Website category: sports
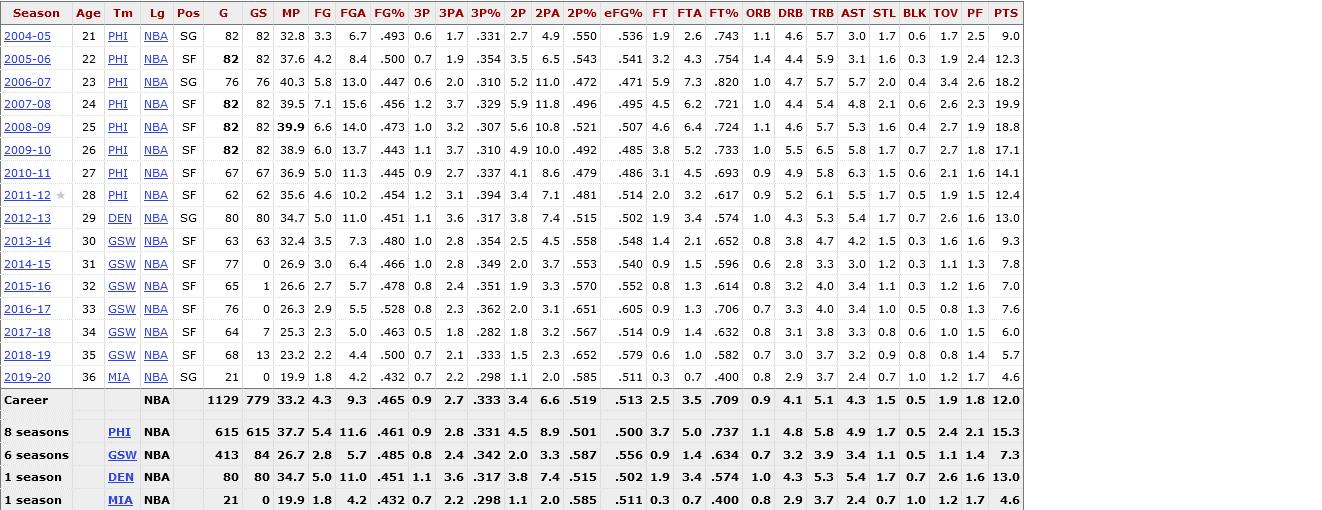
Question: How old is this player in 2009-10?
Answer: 26

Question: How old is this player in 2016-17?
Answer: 33

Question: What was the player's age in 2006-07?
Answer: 23

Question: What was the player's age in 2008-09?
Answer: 25

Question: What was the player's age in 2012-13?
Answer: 29

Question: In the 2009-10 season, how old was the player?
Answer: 26

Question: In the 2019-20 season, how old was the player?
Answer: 36

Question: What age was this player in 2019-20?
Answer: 36

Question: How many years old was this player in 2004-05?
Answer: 21

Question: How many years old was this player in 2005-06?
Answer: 22

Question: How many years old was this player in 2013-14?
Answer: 30

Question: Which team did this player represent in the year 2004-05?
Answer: PHI

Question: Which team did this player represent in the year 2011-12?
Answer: PHI

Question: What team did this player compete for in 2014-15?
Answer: GSW

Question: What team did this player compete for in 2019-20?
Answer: MIA

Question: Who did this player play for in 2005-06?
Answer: PHI

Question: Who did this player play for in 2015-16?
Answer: GSW

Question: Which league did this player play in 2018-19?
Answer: NBA

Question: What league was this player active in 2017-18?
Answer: NBA

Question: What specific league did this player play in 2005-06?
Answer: NBA

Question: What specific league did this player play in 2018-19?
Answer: NBA

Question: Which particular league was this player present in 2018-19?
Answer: NBA

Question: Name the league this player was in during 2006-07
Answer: NBA

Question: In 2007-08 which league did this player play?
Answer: NBA

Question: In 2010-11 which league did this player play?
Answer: NBA

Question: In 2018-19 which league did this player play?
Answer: NBA

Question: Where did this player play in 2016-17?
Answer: NBA

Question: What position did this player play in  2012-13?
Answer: SG

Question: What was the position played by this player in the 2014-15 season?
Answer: SF

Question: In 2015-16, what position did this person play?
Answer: SF

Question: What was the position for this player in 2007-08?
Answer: SF

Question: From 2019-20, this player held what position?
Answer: SG

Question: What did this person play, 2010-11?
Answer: SF

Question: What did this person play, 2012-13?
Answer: SG

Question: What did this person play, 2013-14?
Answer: SF

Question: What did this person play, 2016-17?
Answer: SF

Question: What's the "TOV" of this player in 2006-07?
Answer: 3.4

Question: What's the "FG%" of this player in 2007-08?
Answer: .456

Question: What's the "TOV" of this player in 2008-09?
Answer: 2.7

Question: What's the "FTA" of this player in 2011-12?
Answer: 3.2

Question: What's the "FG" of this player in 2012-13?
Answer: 5.0

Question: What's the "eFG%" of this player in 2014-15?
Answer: .540

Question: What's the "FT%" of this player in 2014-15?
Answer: .596

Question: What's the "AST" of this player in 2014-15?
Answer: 3.0

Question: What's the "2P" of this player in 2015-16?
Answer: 1.9

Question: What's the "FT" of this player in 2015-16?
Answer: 0.8

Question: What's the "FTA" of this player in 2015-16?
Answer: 1.3

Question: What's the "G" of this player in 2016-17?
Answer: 76

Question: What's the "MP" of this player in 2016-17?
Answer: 26.3

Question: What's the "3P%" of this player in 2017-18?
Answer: .282

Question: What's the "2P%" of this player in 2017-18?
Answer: .567

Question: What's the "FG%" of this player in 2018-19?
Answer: .500

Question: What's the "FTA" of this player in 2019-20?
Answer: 0.7

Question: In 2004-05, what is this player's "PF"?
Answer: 2.5

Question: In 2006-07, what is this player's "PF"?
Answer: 2.6

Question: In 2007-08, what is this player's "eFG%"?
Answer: .495

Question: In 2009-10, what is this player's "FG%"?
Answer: .443

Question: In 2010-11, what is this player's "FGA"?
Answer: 11.3

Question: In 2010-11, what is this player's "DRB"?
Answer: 4.9

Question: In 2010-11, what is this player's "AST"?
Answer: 6.3

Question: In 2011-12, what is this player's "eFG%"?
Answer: .514

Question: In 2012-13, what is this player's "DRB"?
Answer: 4.3

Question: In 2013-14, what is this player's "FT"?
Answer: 1.4

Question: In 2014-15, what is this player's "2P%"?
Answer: .553